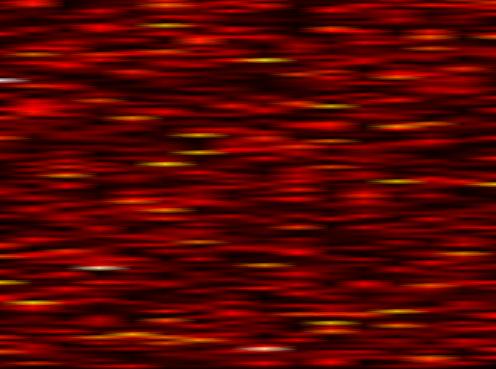
Label: FOFDM